Question: i have a Button i want to have - 4 images around its boundaries .
all images exactly the same size .
and they have to be located like in the shown picture.
i don't want to use image button because it can attach only one image,
please dont offer to create one image on a image button - because i have a dynamic order .
Just tell me how to set the location of images progmatically according to button location .

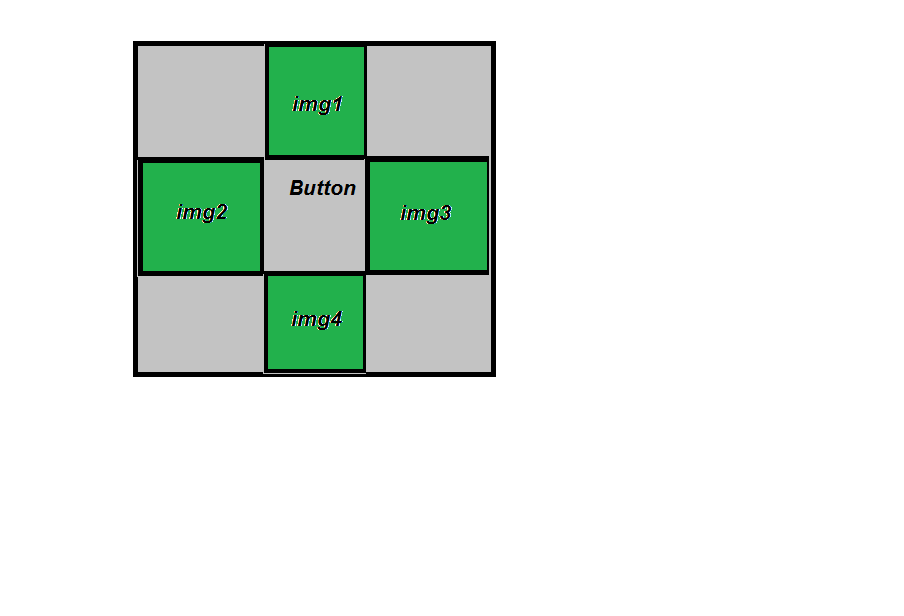
Answer: You can use relative layout to implement this!
Also you can make relative layout clickable and set onClickListener on it and make click animation on it! It will work as big button with custom layout on it!
'''
<RelativeLayout
android:layout_height="200dp"
android:layout_width="200dp"
android:id="@+id/real_button"
android:clickable="true">
<Button android:id="@+id/fake_empty_button"
android:layout_width="100dp"
android:layout_height="100dp"
android:layout_centerVertical="true"
android:layout_centerHorizontal="true"
android:visibility="invisible"/>
<ImageView
android:layout_height="wrap_content"
android:layout_width="wrap_content"
android:layout_above="@+id/fake_empty_button"
android:layout_centerVertical="true"
android:layout_centerHorizontal="true"
android:src="@drawable/ic_launcher"/>
<ImageView
android:layout_height="wrap_content"
android:layout_width="wrap_content"
android:layout_toLeftOf="@+id/fake_empty_button"
android:layout_centerVertical="true"
android:layout_centerHorizontal="true"
android:src="@drawable/ic_launcher"/>
<ImageView
android:layout_height="wrap_content"
android:layout_width="wrap_content"
android:layout_toRightOf="@+id/fake_empty_button"
android:layout_centerVertical="true"
android:layout_centerHorizontal="true"
android:src="@drawable/ic_launcher"/>
<ImageView
android:layout_height="wrap_content"
android:layout_width="wrap_content"
android:layout_centerVertical="true"
android:layout_centerHorizontal="true"
android:layout_below="@+id/fake_empty_button"
android:src="@drawable/ic_launcher"/>
</RelativeLayout>
'''
Instead of 200dp make 3 * picture height and istead of 100dp make 1 * picture height!
In the activity:
'''
int mX = 0;
@Override
protected void onCreate(Bundle savedInstanceState) {
super.onCreate(savedInstanceState);
setContentView(R.layout.activity_main);
findViewById(R.id.real_button).setOnClickListener(listener);
}
private OnClickListener listener = new OnClickListener() {
@Override
public void onClick(View v) {
if (mX % 2 == 0) {
findViewById(R.id.real_button).setBackgroundColor(Color.RED);
} else {
findViewById(R.id.real_button).setBackgroundColor(Color.WHITE);
}
mX += 1;
}
};
'''